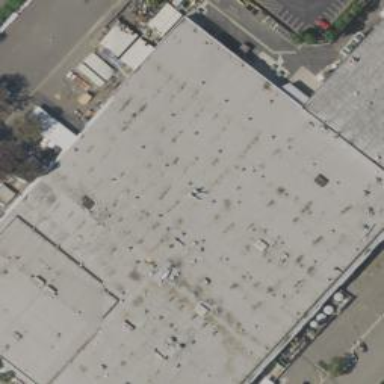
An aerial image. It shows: Commercial building.